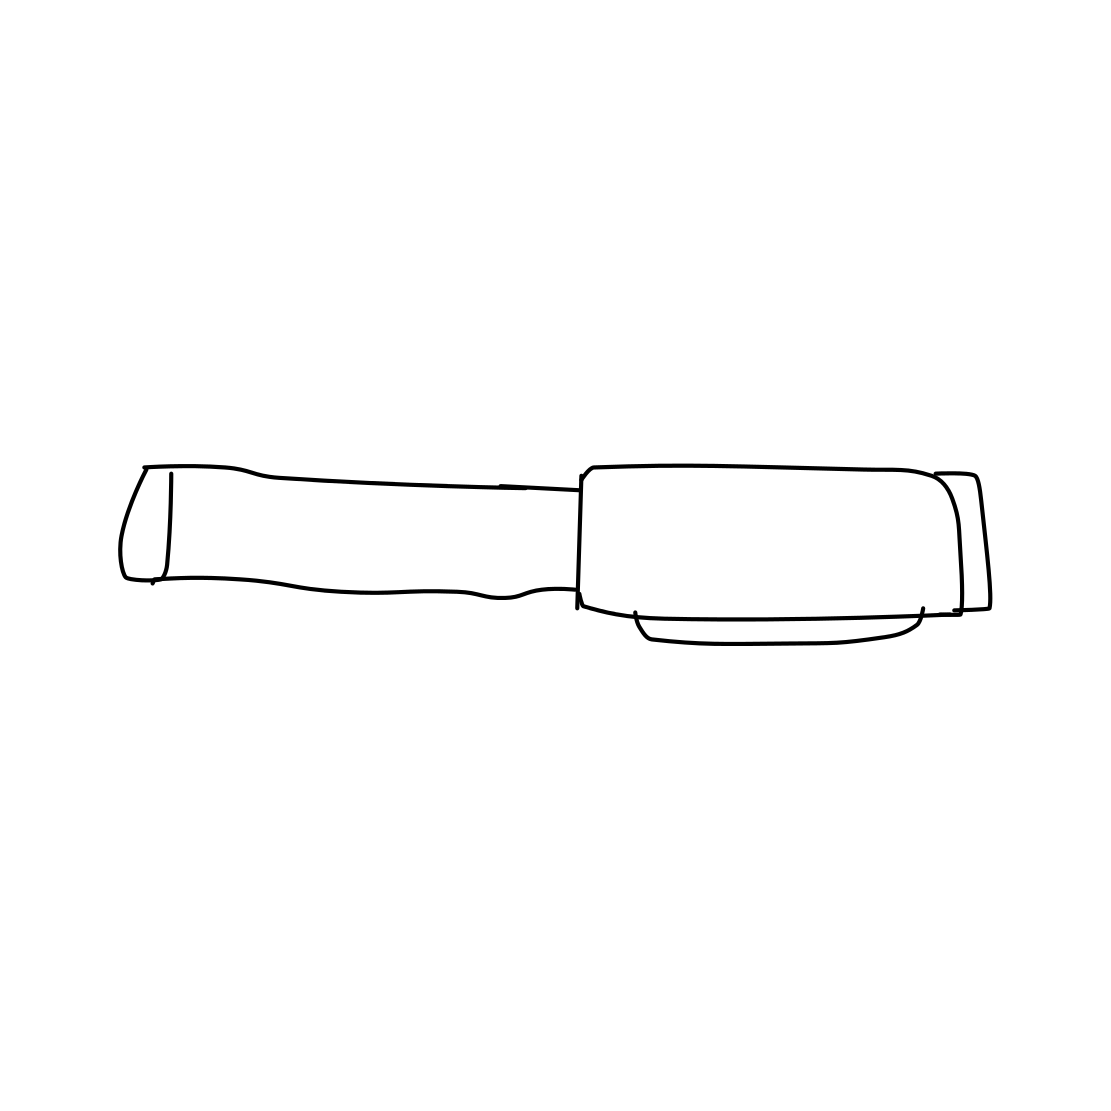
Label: pen